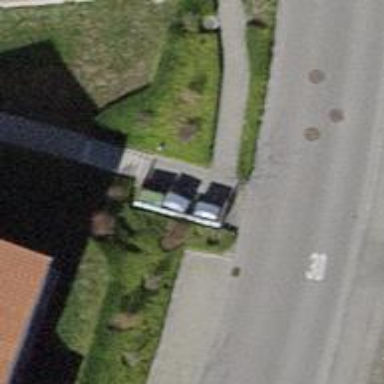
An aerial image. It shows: Concrete steps.